Question: I don't know how to create a database into Parallels Plesk Panel, so I tried it going to the PhpMyAdmin creating the database and modifying the admin user password from there, but now the system is showing me the next error:

'''
ERROR: PleskFatalException
Unable to connect to database: saved admin password is incorrect.
0: common_func.php3:150
psaerror(string 'Unable to connect to database: saved admin password is incorrect.')
1: auth.php3:107
ERROR: PleskFatalException
Unable to connect to database: saved admin password is incorrect.
0: common_func.php3:150
psaerror(string 'Unable to connect to database: saved admin password is incorrect.')
1: auth.php3:107
'''
What can I do to fix it?
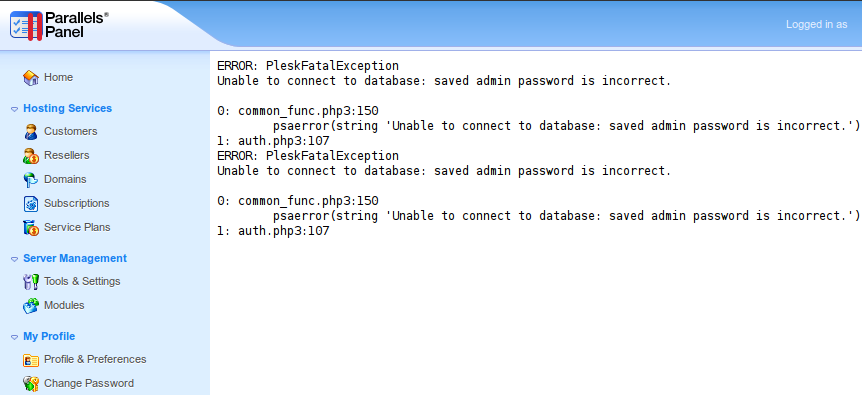
Answer: Try to connect to psa database:
'''
mysql -uadmin -p'cat /etc/psa/.psa.shadow' psa
'''
In case you cannot connect, try to update admin user for mysql with this password. After that Plesk should be able to connect with this database.